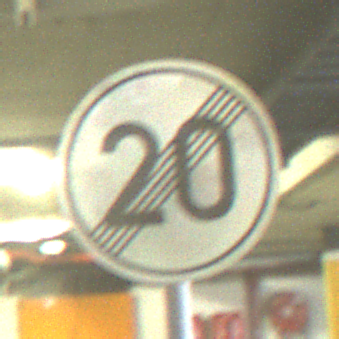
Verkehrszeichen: EndeGeschwindigkeit20
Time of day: NotSpecified
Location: Indoor (Special)
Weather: NotSpecified
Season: NotSpecified
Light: Artificial